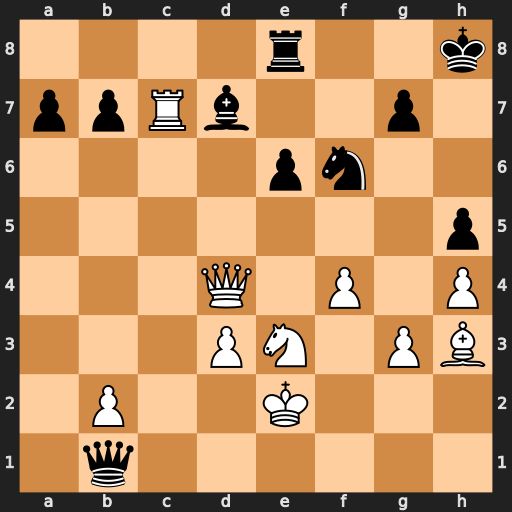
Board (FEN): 4r2k/ppRb2p1/4pn2/7p/3Q1P1P/3PN1PB/1P2K3/1q6
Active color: w
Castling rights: -
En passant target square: -
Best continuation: Rxd7 Nxd7 Qxd7